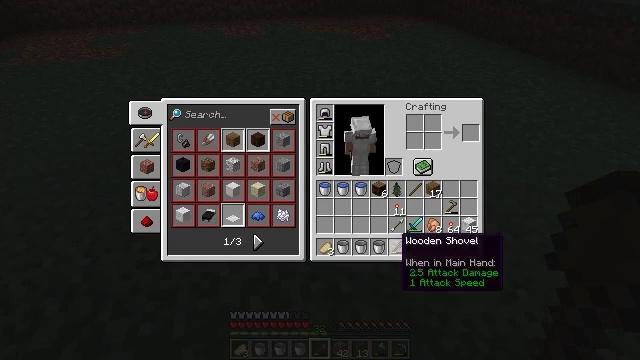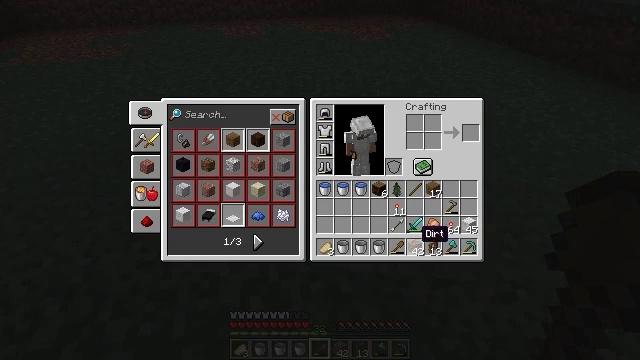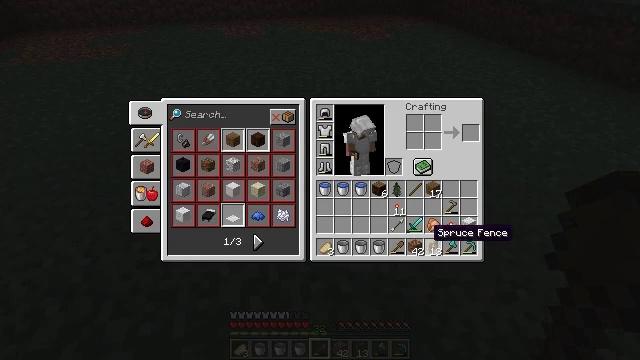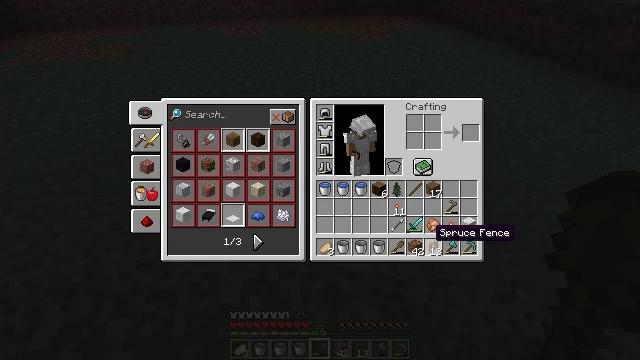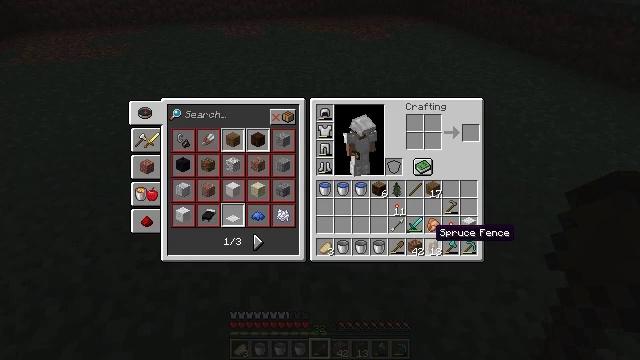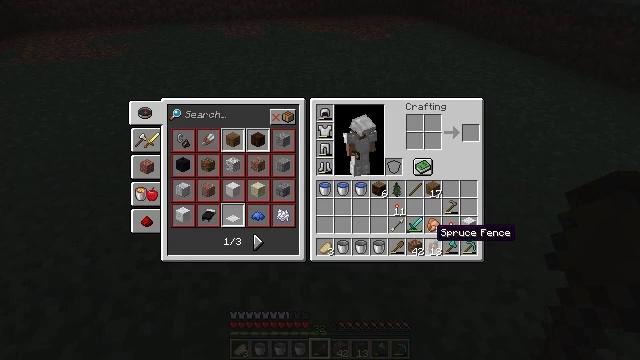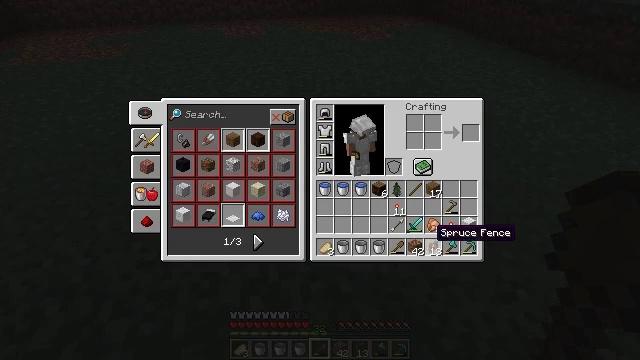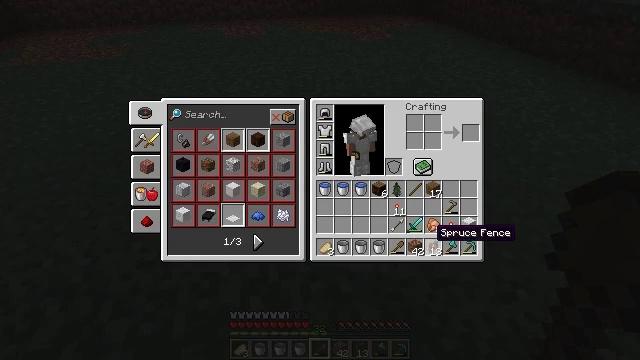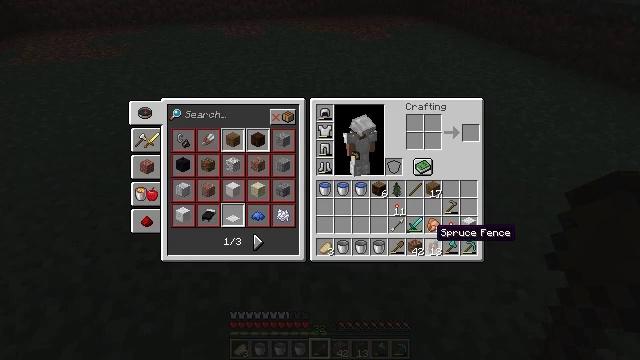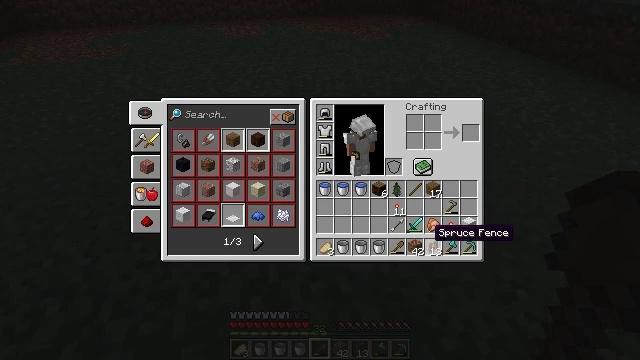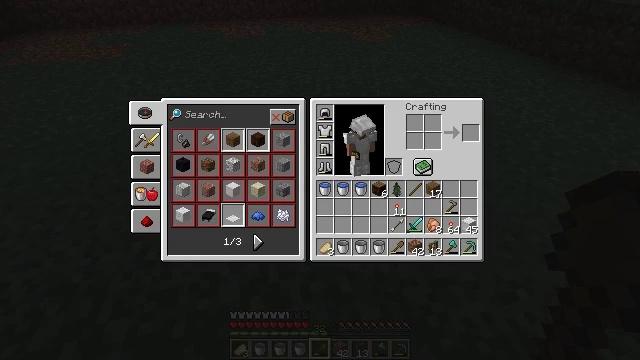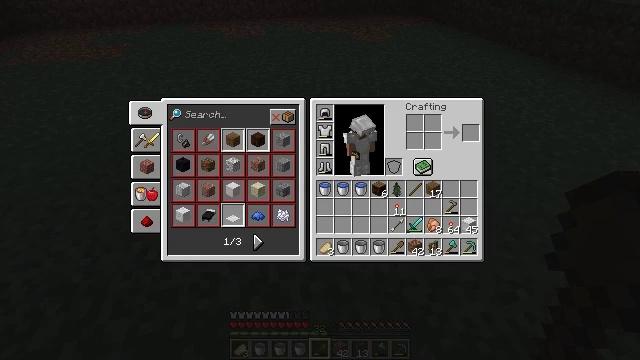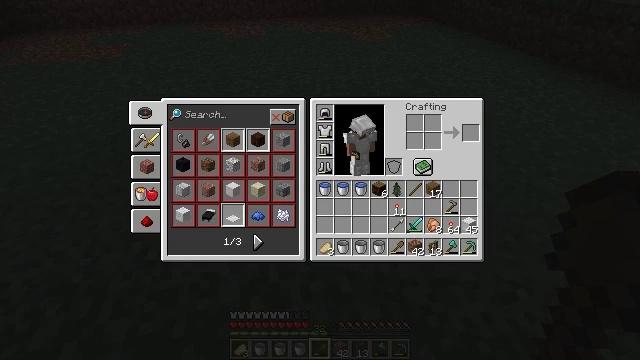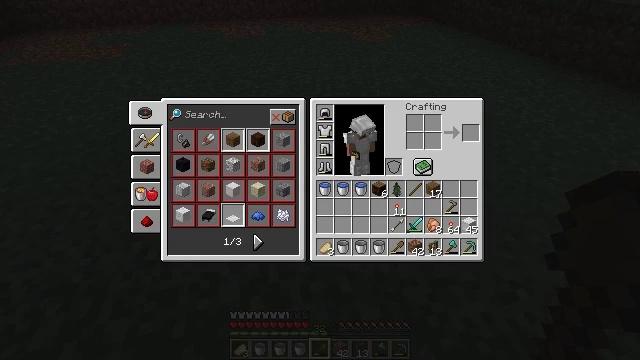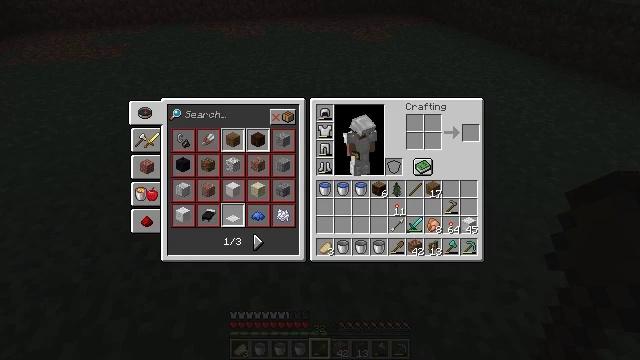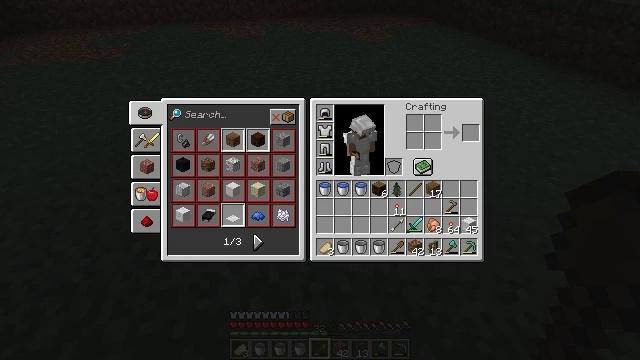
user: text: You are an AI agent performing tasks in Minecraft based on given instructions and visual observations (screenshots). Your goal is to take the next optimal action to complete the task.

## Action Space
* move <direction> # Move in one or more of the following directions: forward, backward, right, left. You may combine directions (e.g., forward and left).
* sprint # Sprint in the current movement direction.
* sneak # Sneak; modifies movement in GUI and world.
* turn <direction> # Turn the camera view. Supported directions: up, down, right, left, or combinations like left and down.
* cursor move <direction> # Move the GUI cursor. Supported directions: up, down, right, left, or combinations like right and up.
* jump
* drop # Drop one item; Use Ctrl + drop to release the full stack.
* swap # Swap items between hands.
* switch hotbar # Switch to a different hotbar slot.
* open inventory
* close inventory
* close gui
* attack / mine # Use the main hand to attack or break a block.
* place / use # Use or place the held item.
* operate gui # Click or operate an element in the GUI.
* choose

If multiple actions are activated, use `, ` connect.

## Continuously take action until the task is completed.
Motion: motion action
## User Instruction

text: Dig up potatoes from the soil.
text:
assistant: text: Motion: turn right and up
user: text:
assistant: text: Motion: turn right
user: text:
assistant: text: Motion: no_op
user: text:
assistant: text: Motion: no_op
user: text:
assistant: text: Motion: no_op
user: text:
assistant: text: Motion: no_op
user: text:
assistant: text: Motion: no_op
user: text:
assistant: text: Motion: no_op
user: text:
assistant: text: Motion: no_op
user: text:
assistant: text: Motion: no_op
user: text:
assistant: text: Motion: no_op
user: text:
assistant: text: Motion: no_op
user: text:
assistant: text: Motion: no_op
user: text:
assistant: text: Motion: no_op
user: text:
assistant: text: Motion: no_op
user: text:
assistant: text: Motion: turn right
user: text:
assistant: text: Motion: turn right
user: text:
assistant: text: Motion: no_op
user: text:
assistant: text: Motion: no_op
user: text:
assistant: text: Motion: no_op
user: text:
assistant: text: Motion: no_op
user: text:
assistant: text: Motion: no_op
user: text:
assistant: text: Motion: no_op
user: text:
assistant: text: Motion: no_op
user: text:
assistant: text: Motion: turn right
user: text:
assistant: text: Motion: no_op
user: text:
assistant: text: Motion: no_op
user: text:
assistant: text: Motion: no_op
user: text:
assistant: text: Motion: no_op
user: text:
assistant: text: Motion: no_op